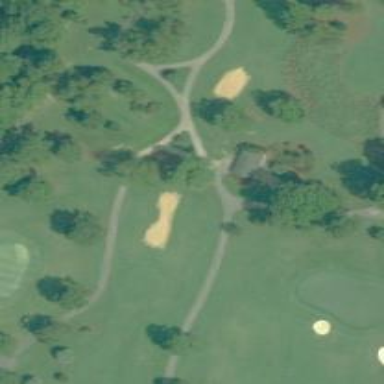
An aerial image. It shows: Path for both road and golf.